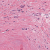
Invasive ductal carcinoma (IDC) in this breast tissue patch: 1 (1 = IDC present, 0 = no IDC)